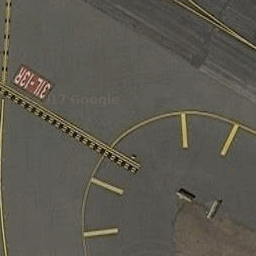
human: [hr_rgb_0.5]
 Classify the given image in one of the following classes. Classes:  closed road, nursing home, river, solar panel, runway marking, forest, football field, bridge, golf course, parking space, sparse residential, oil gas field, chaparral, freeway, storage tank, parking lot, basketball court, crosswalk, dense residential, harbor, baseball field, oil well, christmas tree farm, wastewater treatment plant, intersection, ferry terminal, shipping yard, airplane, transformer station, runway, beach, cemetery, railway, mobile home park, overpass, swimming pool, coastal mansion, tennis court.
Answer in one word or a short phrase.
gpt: runway marking